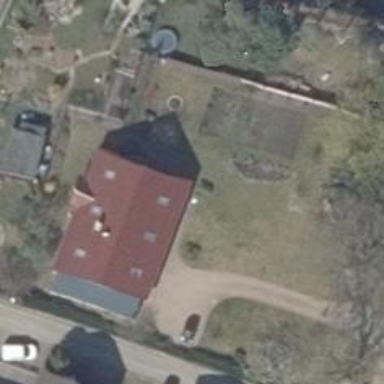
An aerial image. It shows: Building with gabled roof.